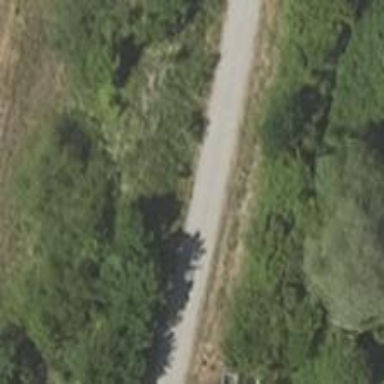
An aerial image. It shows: Abandoned railway intersecting residential road.